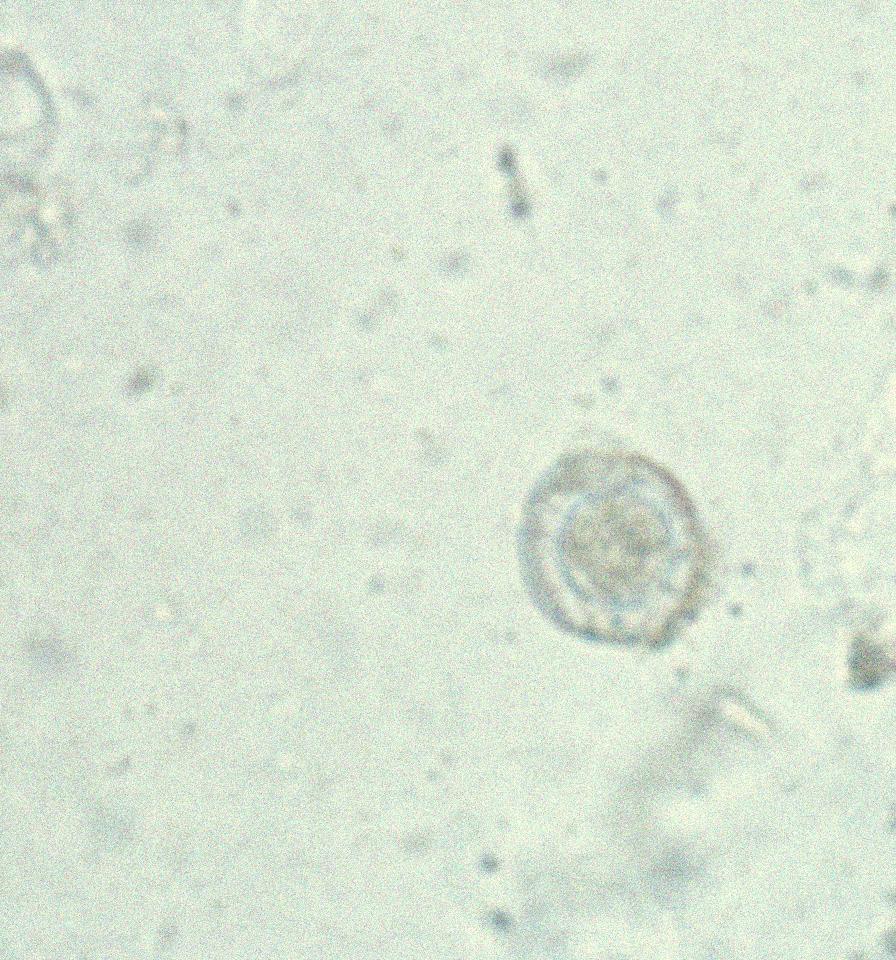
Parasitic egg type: Hymenolepis nana